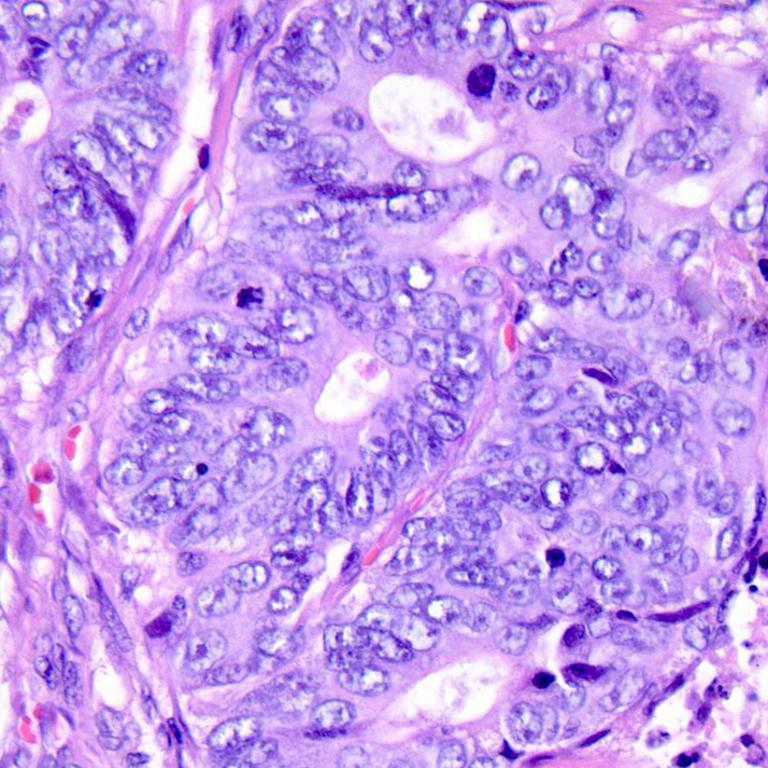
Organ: colon
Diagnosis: adenocarcinomas